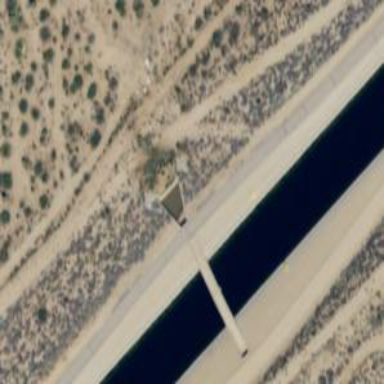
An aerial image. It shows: Aqueduct bridge.